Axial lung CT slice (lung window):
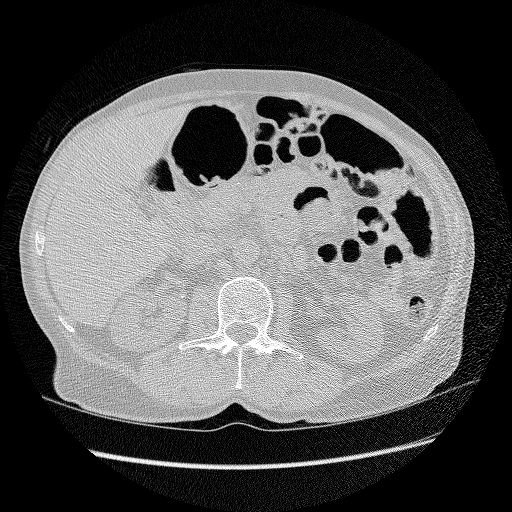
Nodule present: no